Question: In Google app engine, how can i delete multiple data selected in check box. For a sample i had attached the image below. here i had selected the multiple check boxes and the data shown are stored in the Google app engine.

i have my jsp code for check box like this,
'''
<input name="delete" type="checkbox"/>
'''
can anyone suggest me how to select the data and delete it from Google app engine.
For storing the data i used,
'''
DatastoreService datastore = DatastoreServiceFactory.getDatastoreService();
Entity employee = new Entity("Employee");
employee.setProperty("First Name", fname);
datastore.put(employee);
'''
For retrieving the data i used,
'''
Query query = new Query("Employee");
List<Entity> emp = datastore.prepare(query).asList(FetchOptions.Builder.withLimit(20));
for (Entity user : emp){
// inside the table
user.getProperty("File Name")}
'''
By this i can retrieve the data.
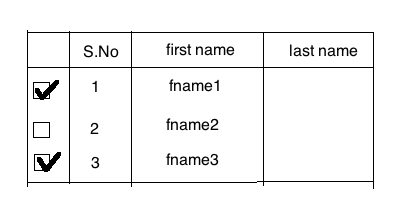
Answer: First of all, I recommend that you use two frameworks to make your life easier:
- <URL>
OK, here you go: I'm not sure to which degree your question is a basic JSP/Servlet question or a specific Appengine question. However, you have to do the follwoing:
- '<stripes:checkbox name="employees<URL>